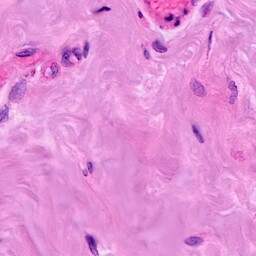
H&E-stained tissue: Breast